Question: '''
import java.io.*;
public class chk
{
String command;
public String getMsg(String fileName,File Path1)
{
String dir,name=" ";
int x;
x=fileName.indexOf(".class");name=fileName.substring(0, x);
command ="java " + name +" < C:\iptest\input.txt > C:\outtest\"+name+".txt";
String output = executeCommand(command,Path1);
if(output.compareTo("")==0)
output = "Compilation Successfull!!";
return output;
}
private String executeCommand(String command,File Path1)
{
StringBuffer output = new StringBuffer();
Process p;
try
{
p = Runtime.getRuntime().exec(command,null,Path1);
//p.waitFor();
BufferedReader reader1 = new BufferedReader(new InputStreamReader(p.getErrorStream()));
BufferedReader reader2 = new BufferedReader(new InputStreamReader(p.getInputStream()));
String line = "";
while ((line = reader1.readLine())!= null)
{
output.append(line + "
");
}
while ((line = reader2.readLine())!= null)
{
output.append(line + "
");
}
} catch (Exception e)
{
e.printStackTrace();
}
return output.toString();
}
public static void main(String args[])throws IOException
{
String x;
File dir=new File("C:\Users\RONEET\Desktop");
chk ob=new chk();
x=ob.getMsg("hello.class",dir);
System.out.println("OUtput : "+x);
}
}
'''
What I am doing in this file is i am executing a hello.class file from a java file and storing its output as a txt file at the following location 'C:\outtest\' with a proper file name. But when i compile the above file my program goes into some kind of infinite loop and never terminates .
window stays like this

EDITED :
hello.java
'''
import java.io.*;
class hello
{
public static void main(String agrs[])throws IOException
{
BufferedReader s=new BufferedReader(new InputStreamReader(System.in));
String str;
str=s.readLine();
System.out.print(str+"
");
}
}
'''
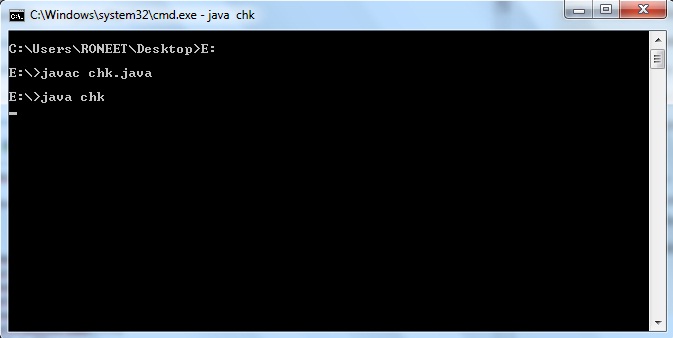
Answer: disclaimer - I've figured out that my solution could work except if I used STDIN and STDOUT redirection with < and >. So I am using the same solution presented here <URL>
'''
import java.io.File;
import java.io.FileInputStream;
import java.io.FileOutputStream;
import java.io.IOException;
import java.io.InputStream;
import java.io.OutputStream;
public class Runner {
public static void pipeStream(InputStream input, OutputStream output) throws IOException {
byte buffer[] = new byte[1024];
int numRead = 0;
do {
numRead = input.read(buffer);
output.write(buffer, 0, numRead);
} while (input.available() > 0);
output.flush();
}
public static void main(String[] argv) {
File dir = new File("C:\Users\Leo\workspace\STackOverflow\src\");
FileInputStream fileIn = null;
FileOutputStream fileOut = null;
OutputStream procIn = null;
InputStream procOut = null;
try {
fileIn = new FileInputStream(new File(dir, "input.txt"));
fileOut = new FileOutputStream(new File(dir, "output.txt"));
Process process = Runtime.getRuntime().exec("C:\jdk1.7.0_51\bin\java Hello", null, dir);
procIn = process.getOutputStream();
procOut = process.getInputStream();
pipeStream(fileIn, procIn);
pipeStream(procOut, fileOut);
} catch (IOException ioe) {
System.out.println(ioe);
}
}
}
'''
given
'''
import java.io.BufferedReader;
import java.io.IOException;
import java.io.InputStreamReader;
public class Hello {
/**
* @param args
*/
public static void main(String[] args) {
try{
BufferedReader br =
new BufferedReader(new InputStreamReader(System.in));
String input;
while((input=br.readLine())!=null){
System.out.println("processed"+input);
}
}catch(IOException io){
io.printStackTrace();
}
}
}
'''
this is pretty much the same as
'''
"java Hello < input.txt > output.txt"
'''
given input.txt like
'''
1
2
3
4
'''
it generates output.txt like
'''
processed1
processed2
processed3
processed4
'''